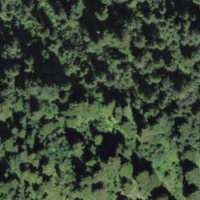
EUNIS habitat code: 43
Species observed at this site:
Campanula thyrsoides